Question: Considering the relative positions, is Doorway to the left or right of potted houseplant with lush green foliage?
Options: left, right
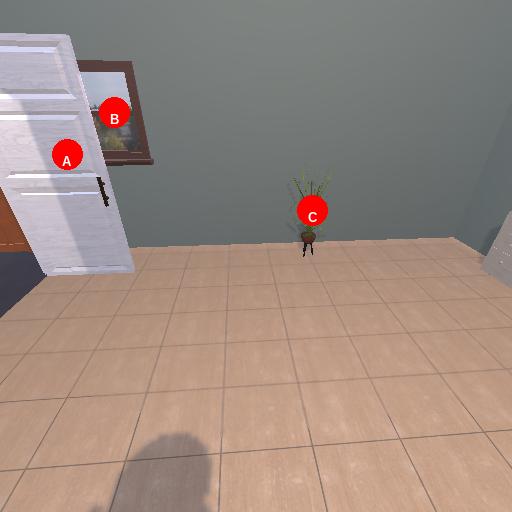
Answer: left